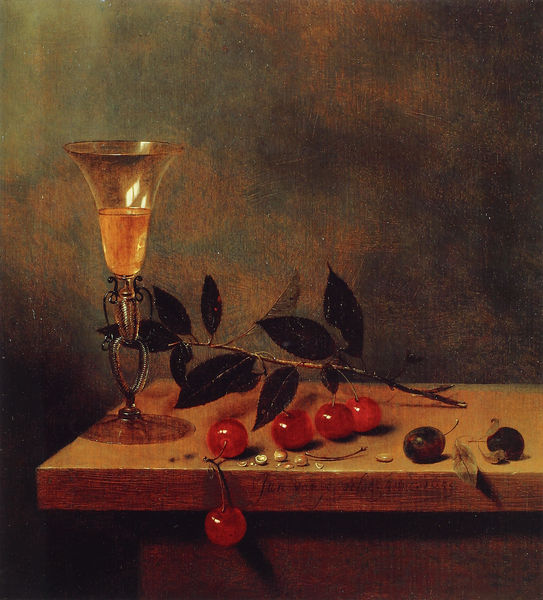
Titel: Früchtestilleben mit Nüssen und Weinglas
Künstler: Jan Jansz. van de Velde
Institution: Solingen, Galerie Müllenmeister
Schlagwörter: blätter, getränk, glas, tisch, alkohol, blatt, pflanze, renaissance, stillleben, wein, kirschen, vanitas, memento mori, zweig, weinglas, blat, pflaume, pokal, kirsche, jan, n, weim, olkohol